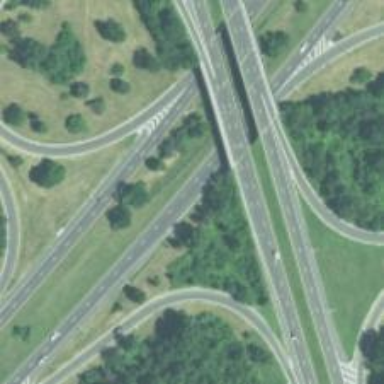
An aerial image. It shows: View of motorway.